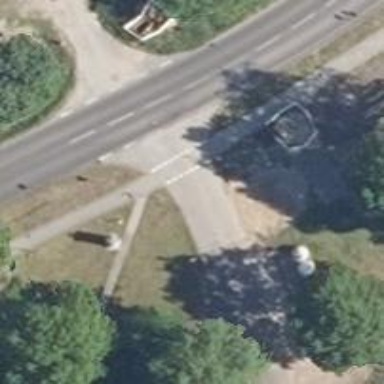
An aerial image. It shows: Road with "give way" sign.